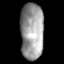
Tissue: lung
Cell type: Others
Senescence score: 0.1802
Nuclear area (px): 1292
Mean DAPI intensity: 154.586